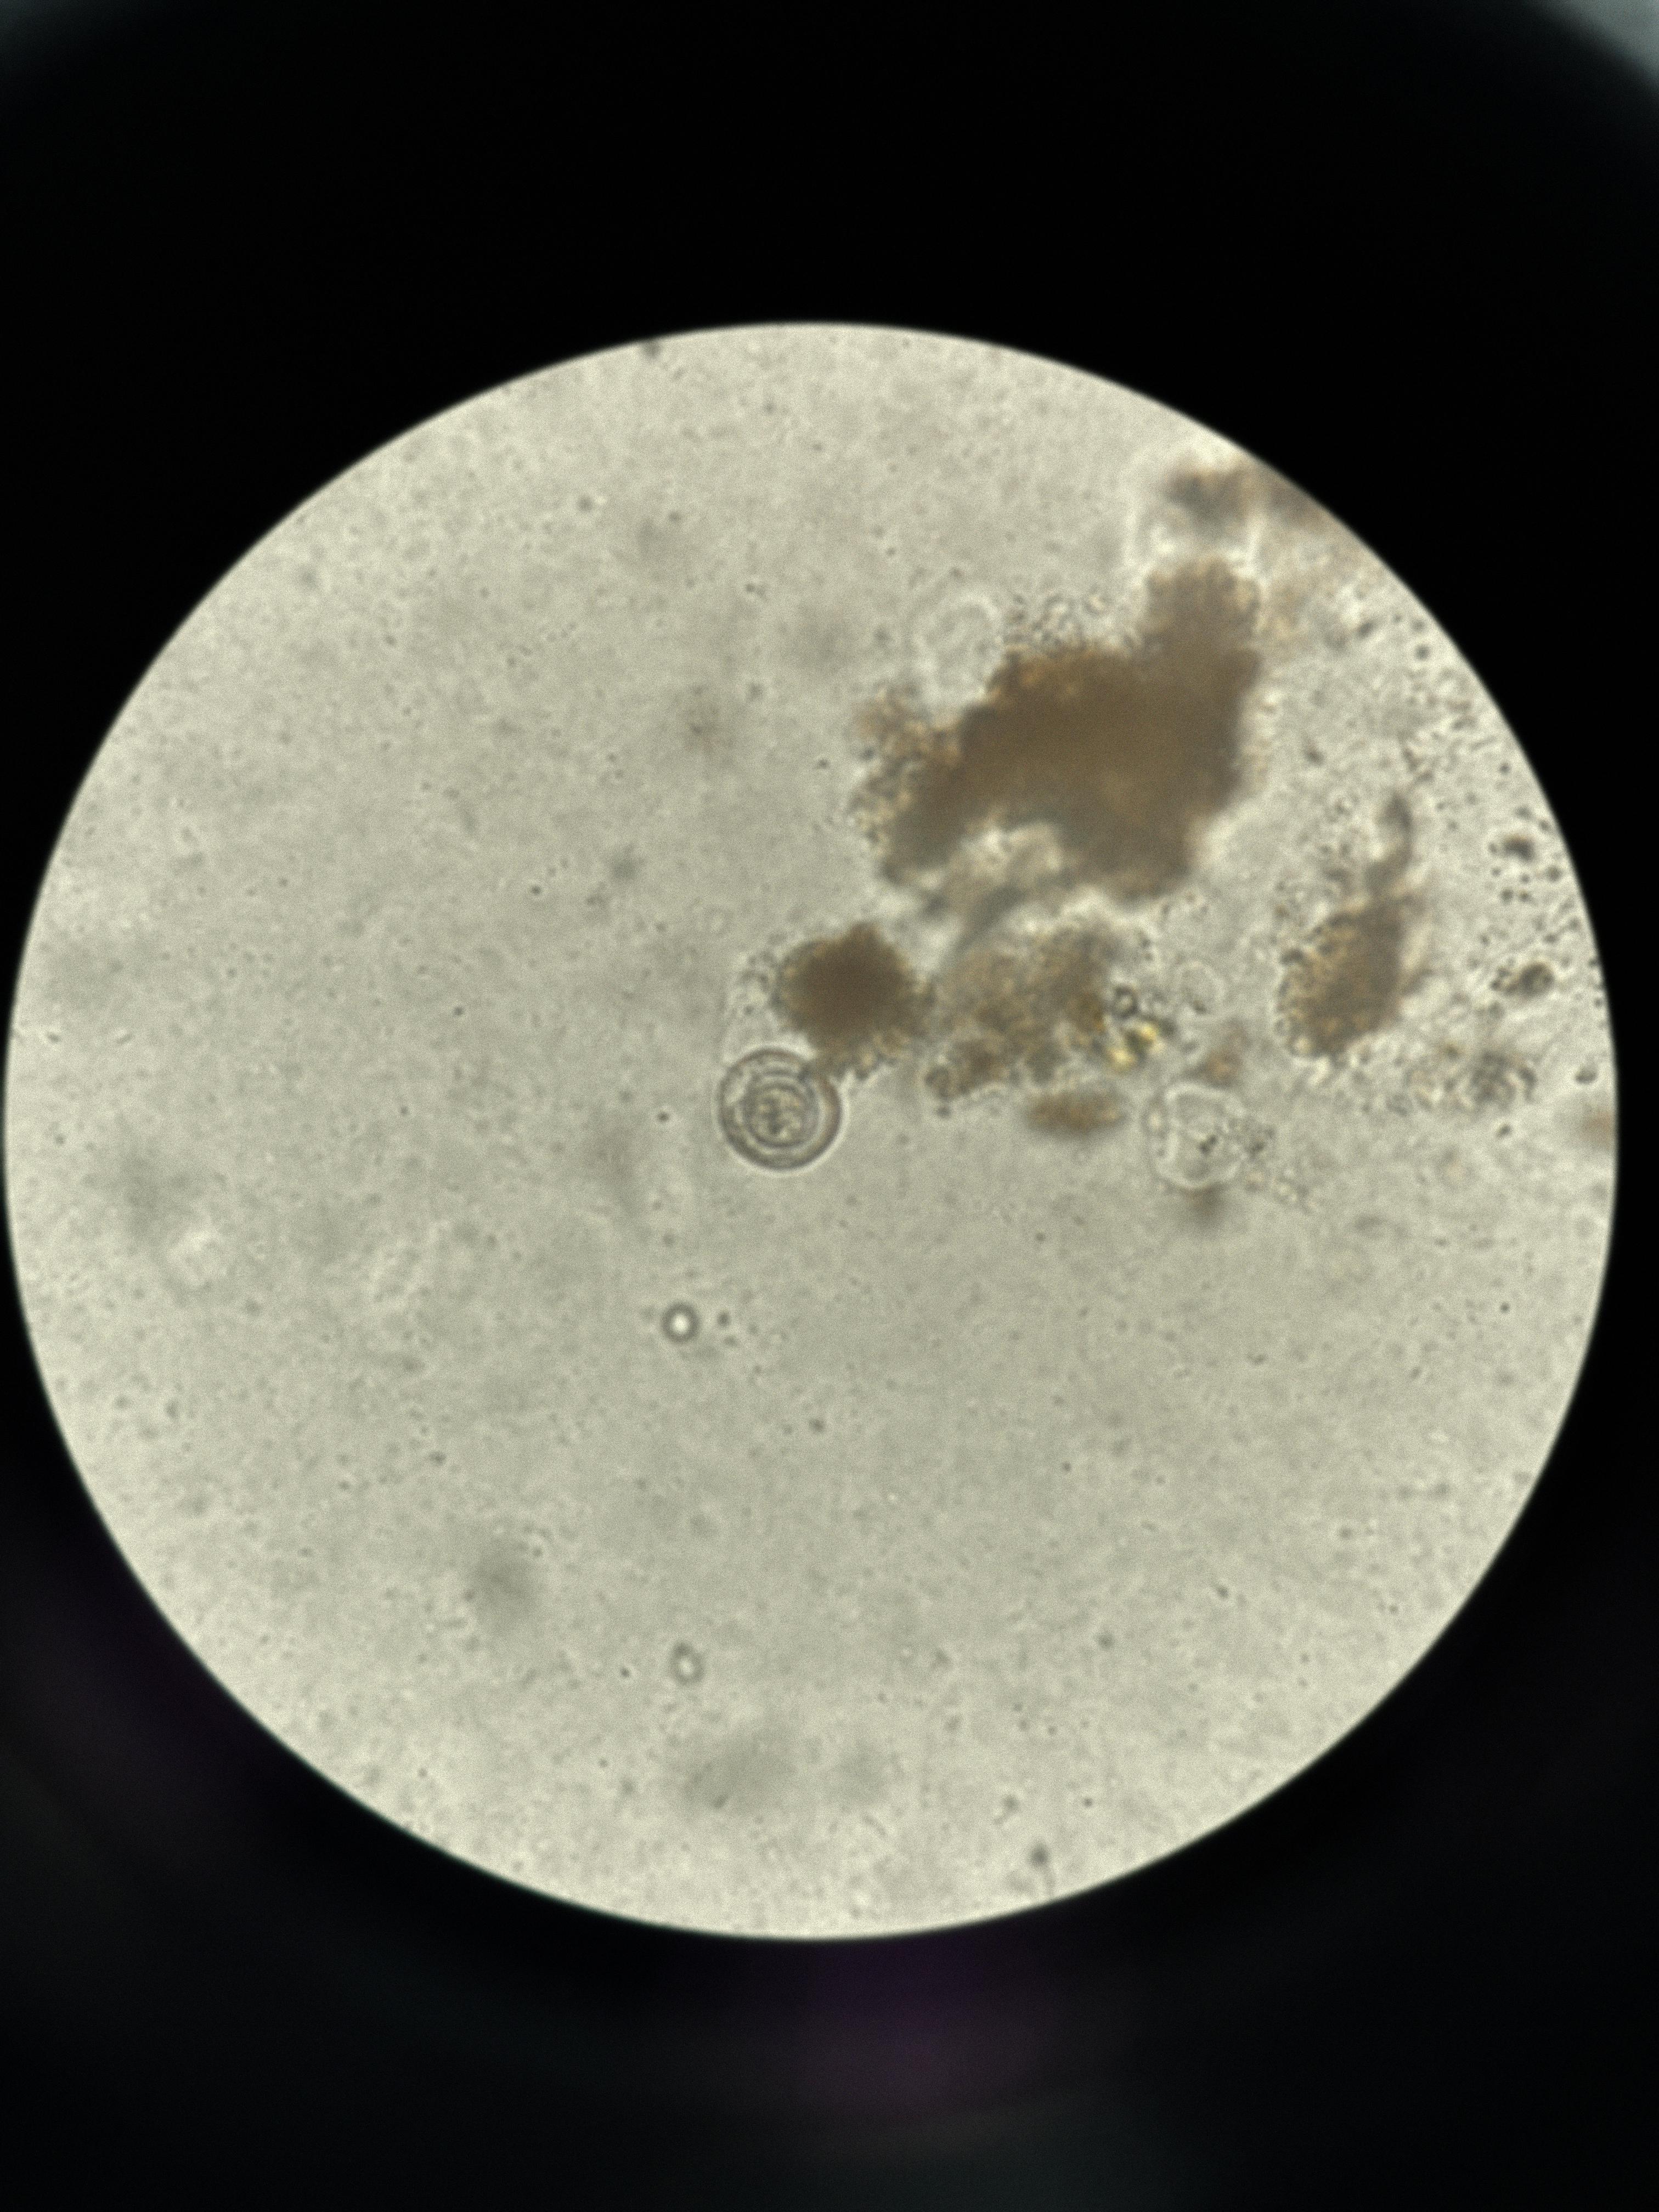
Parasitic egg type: Hymenolepis nana